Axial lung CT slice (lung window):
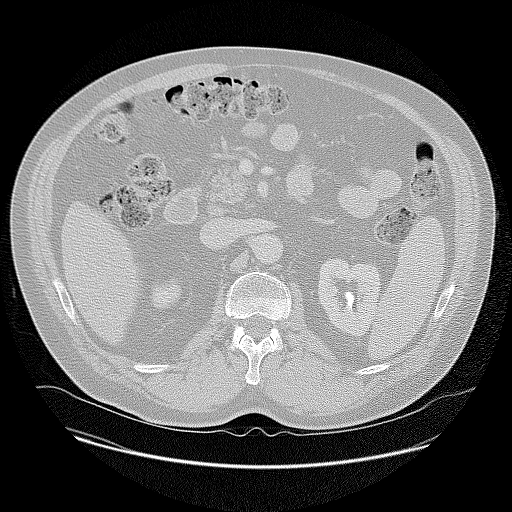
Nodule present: no